Question: I am using storyboards for a Tabbed application. Within a specific tab I need to display multiple views. I have a navigation bar containing two buttons (Prev and next); when I click on next the app should display the next View(new UIViewController not the next Tab) and when I click on Prev the app should switch to the previous view (new UIViewController) but without leaving the selected Tab (The tabbar should stay displayed and with the same index).

I want to change the views inside the selected Tab , any one have any ideas?
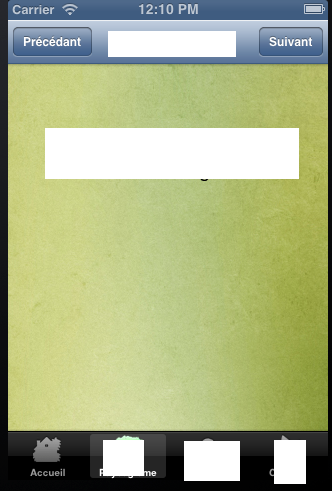
Answer: Well if you are truly referring to UIView and not UIViewControllers, then all you have to do is link the view to your .m file with the normal ctrl and drag method. Then create an IBAction when the button is tapped (ctrl drag the button and on type tap on action). Then there will be a method below that will be automatically called when the button is tapped. You also have to create the second view you want to display and also link it with the .m file.
So in the method:
'''
{
//view1 the view you want to change, view2 the one you want to display
[_view1 setHidden:TRUE];
[_view2 setHidden:FALSE];
}
'''
EDIT: For UIViewController
It can all be done through Interface Builder. Ctrl click on the Suivant button and drag it on the new UIViewController. Then click Modal and in the new UIViewController place the Tab Bar and the Top Bar. You will then have to set them again, just like what you did on your existing UIViewController. Otherwise place a navigation controller, in inspector set it as initial view controller, ctrl drag on your Tab Bar controller in IB and set it to root View Controller. This will at least have the top bar created for you. But you will then have to edit the action of the suivant button, by doing ctrl click and setting it to push. This is what I did on my xcode in a quick replication of your project and it worked perfectly. You can also avoid repeating the creation of the tab bar by going to your new UIViewContoller and doing this:
'''
Editor ->Embed -> Navigation Controller
'''
Let me know if this works :)